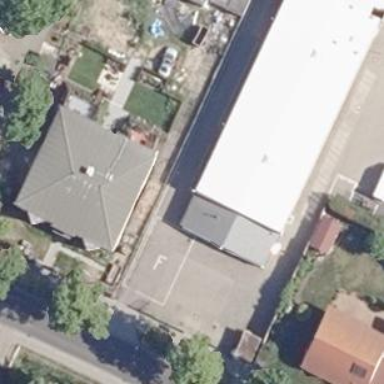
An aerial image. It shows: Social facility for food bank.